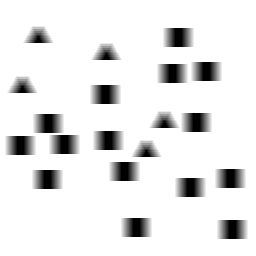
Squares: 15
Triangles: 5
Stars: 0
Total shapes: 20